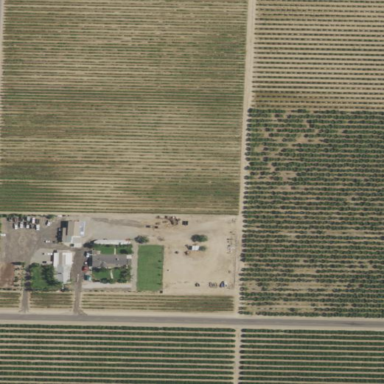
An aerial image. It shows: Vineyard with grape crops.